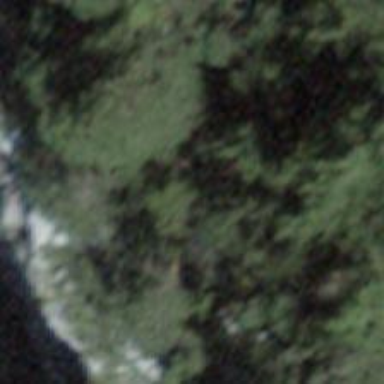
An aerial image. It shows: Natural cliff.